Field crop: maize
Growth stage: 1
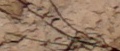
Species: lolium